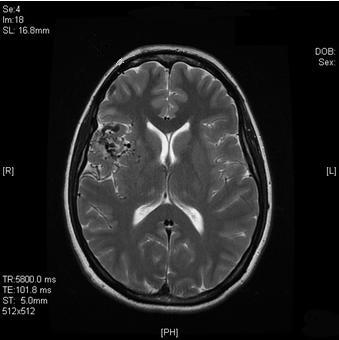
Label: notumor